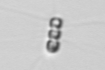
Label: Chaetoceros